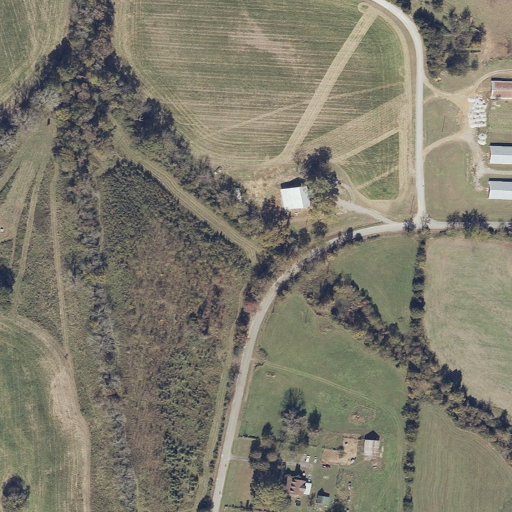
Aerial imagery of valley in Alabama named Porter Hollow containing pasture, cultivated crops, open development, low intensity development, deciduous forest, medium intensity development, and woody wetlands